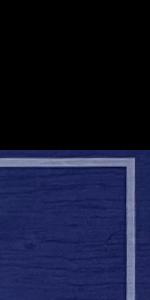
Label: Empty